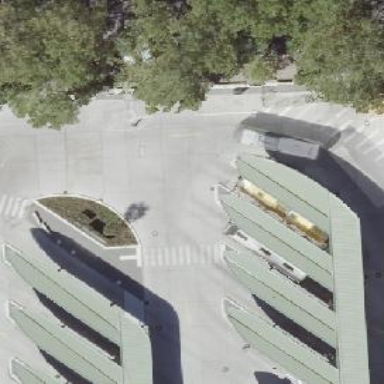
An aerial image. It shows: Platform for public transport on the road.